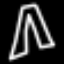
Label: pants